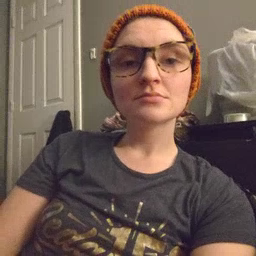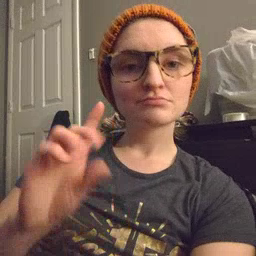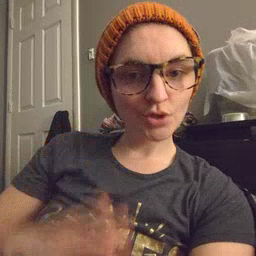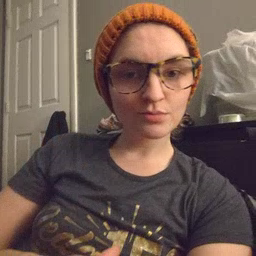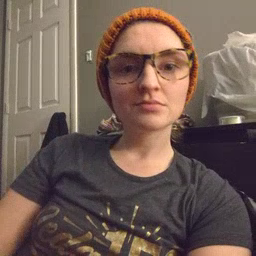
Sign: dog